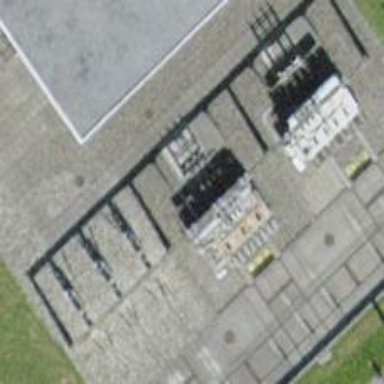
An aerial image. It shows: Insulator used in power systems.